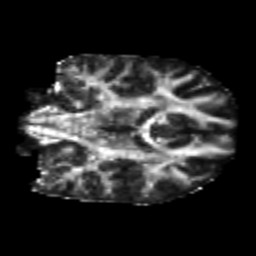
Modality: FA
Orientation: coronal
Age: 20
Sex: female
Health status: healthy
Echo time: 0.074 s